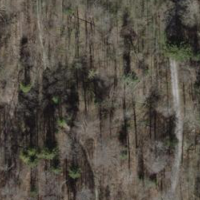
EUNIS habitat code: 41
Species observed at this site:
Sorbus aucuparia